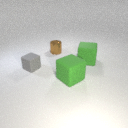
small gray rubber cube to the left of large green rubber cube